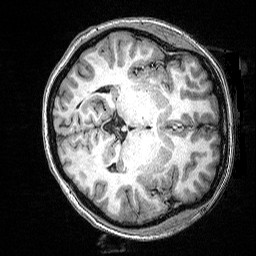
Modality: T1w
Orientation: axial
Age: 24
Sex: female
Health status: healthy
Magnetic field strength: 3 T
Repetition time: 2.53 s
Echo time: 0.00331 s